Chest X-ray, PA view. Patient: 59 years old, sex F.
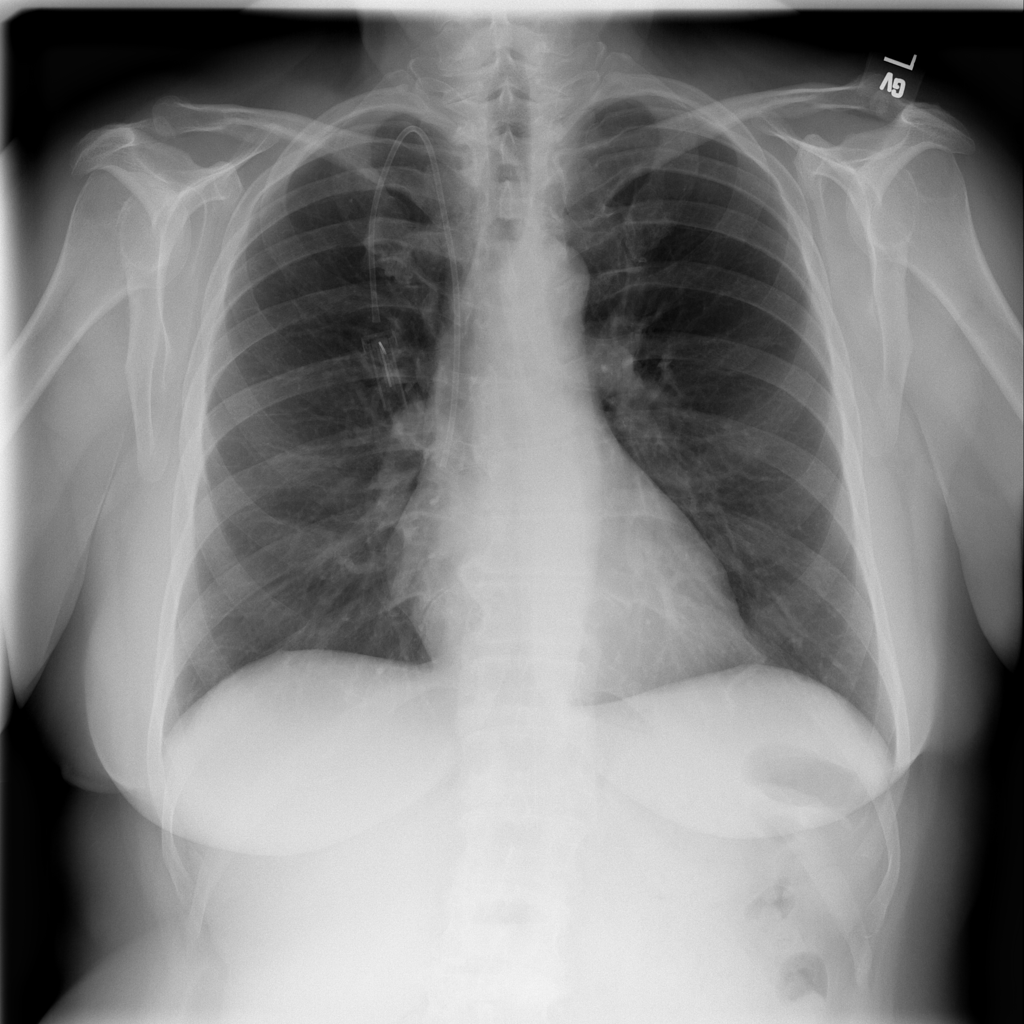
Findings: No Finding